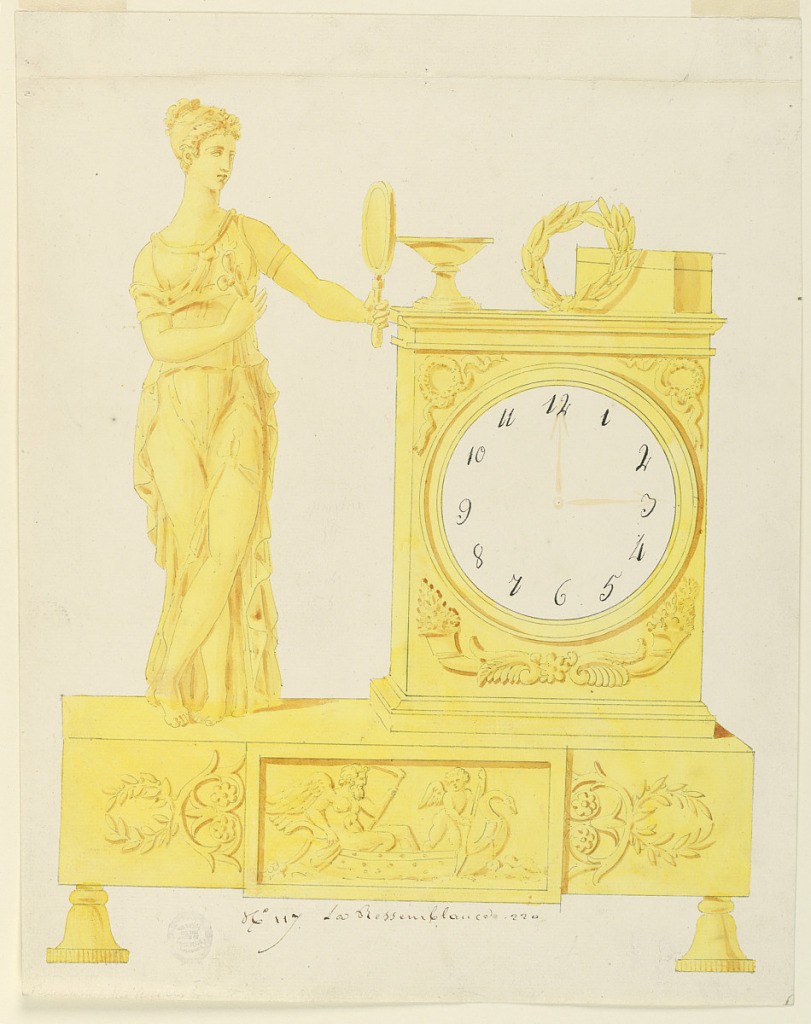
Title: Design for clock
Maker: Lefebvre Manufactory, Tournai
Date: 1800–1825
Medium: Brush and yellow, red watercolor, black wash, graphite, on cream laid paper
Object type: Drawing
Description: Clock sits on footed base, lower front panel shows relief scene of Cupid ferrying Chronos, bow of boat is swan-shaped. Clock at right, with wreath, bowl and box above. At left, a woman holding flowers, gazing in a mirror.